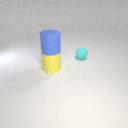
large yellow rubber cylinder in front of small cyan rubber sphere